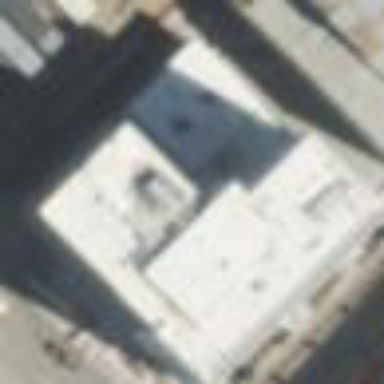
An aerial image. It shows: Building with dark grey roof.